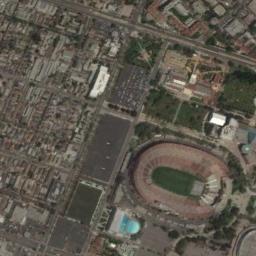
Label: stadium